Question: What is the value of the measurement in the image?
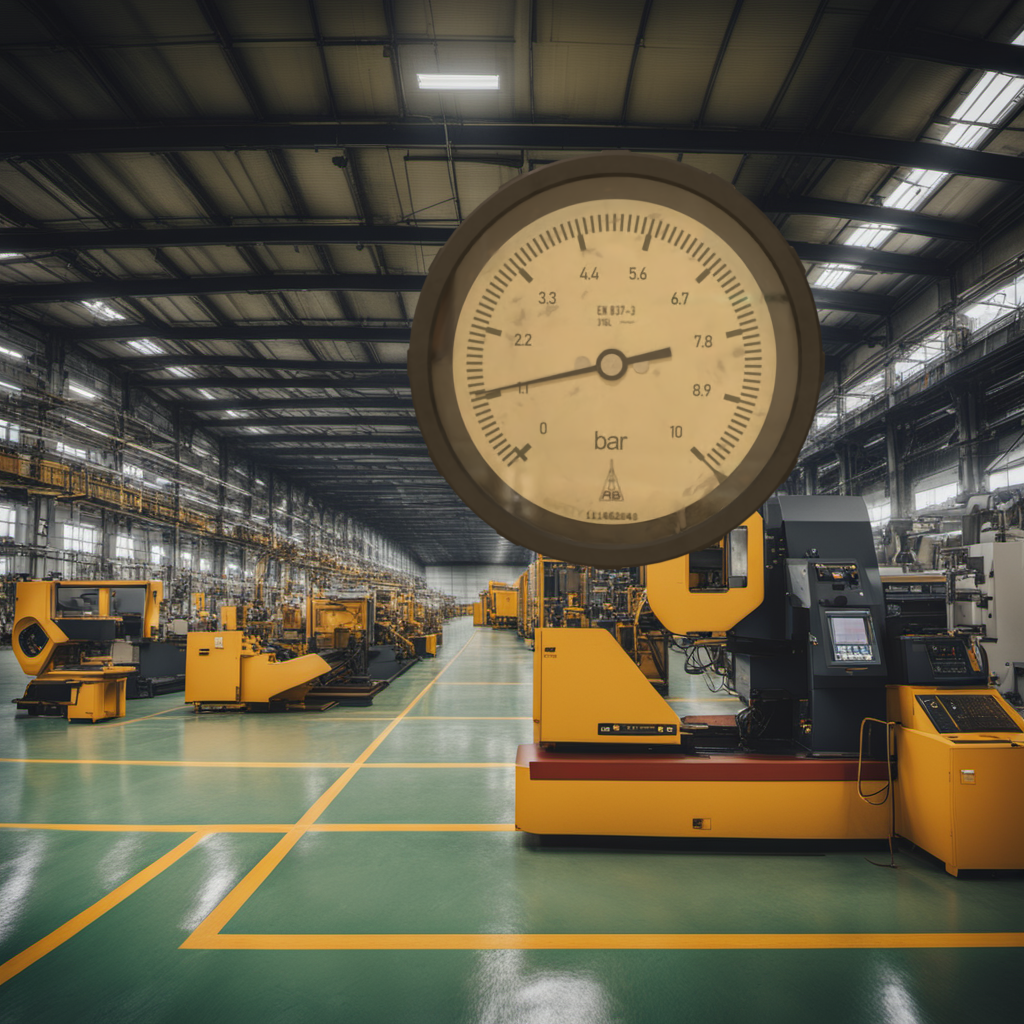
Answer: The result is 1.24
Question: What is the range of the measurement shown in the image?
Answer: The range is from 0 to 10
Question: What is the minimum and maximum reading range of the measurement in the image?
Answer: The minimum value is 0 and the maximum value is 10